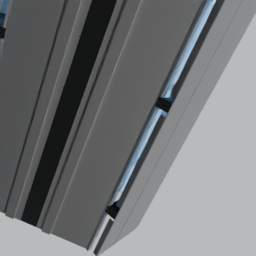
Label: architecture